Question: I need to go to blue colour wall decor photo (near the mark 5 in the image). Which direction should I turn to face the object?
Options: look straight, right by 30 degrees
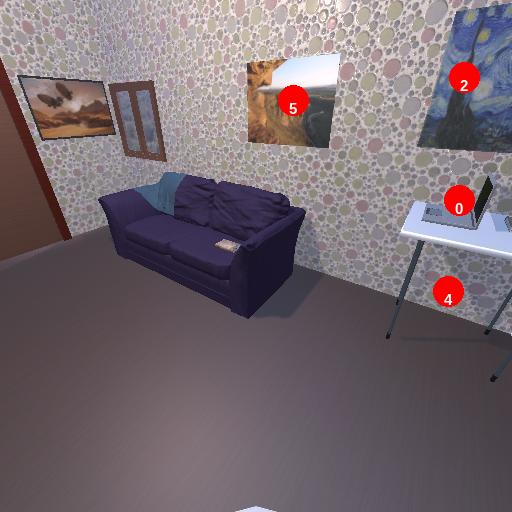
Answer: look straight